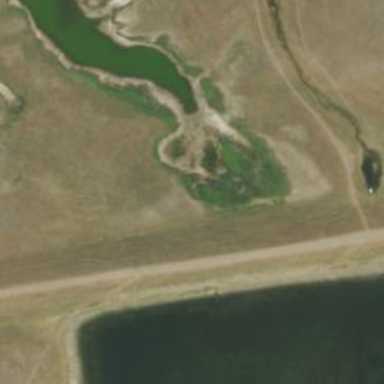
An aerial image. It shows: Reservoir.